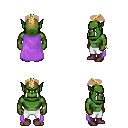
a pixel art fantasy rpg character, male body template, orc, green skin, lavender cape, white pants, blonde short mohawk hairstyle, bracelets, maroon shoes, four views (front, back, left, right), 2x2 character sprite sheet, small pixel art, hard edges, no anti-aliasing